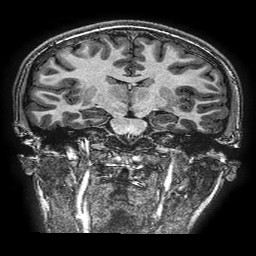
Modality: T1w
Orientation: sagittal
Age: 16
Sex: female
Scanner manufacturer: ge
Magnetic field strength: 3 T
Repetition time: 0.00766 s
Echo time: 0.003476 s